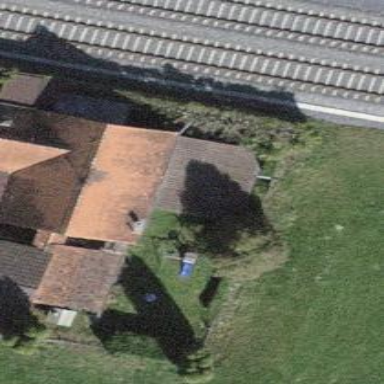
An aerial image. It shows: Simple and straightforward house.